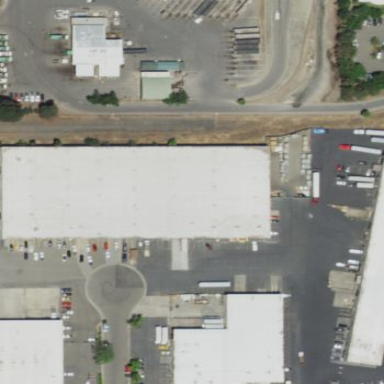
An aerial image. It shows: Hangar.